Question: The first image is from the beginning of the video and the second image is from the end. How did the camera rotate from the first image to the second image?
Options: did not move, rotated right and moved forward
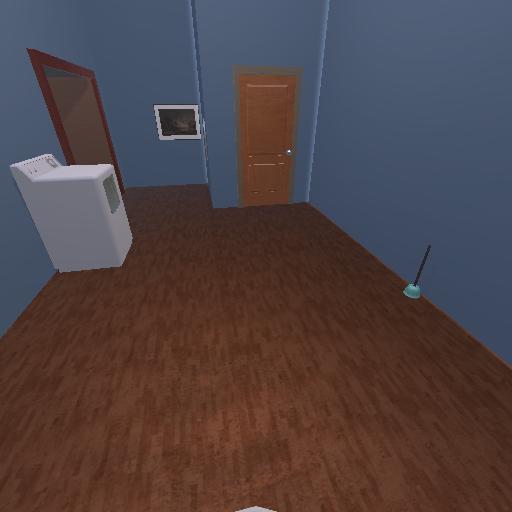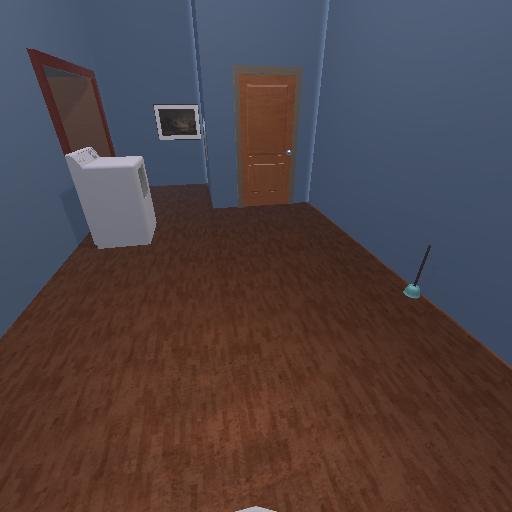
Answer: did not move